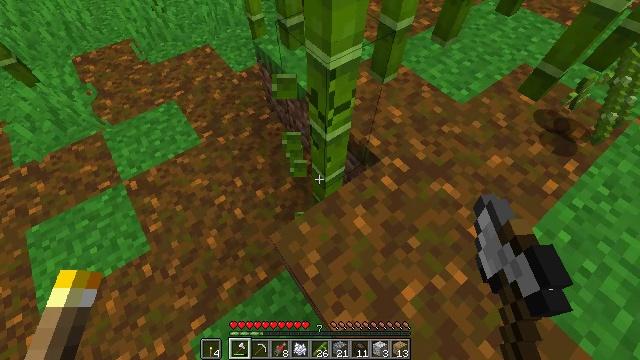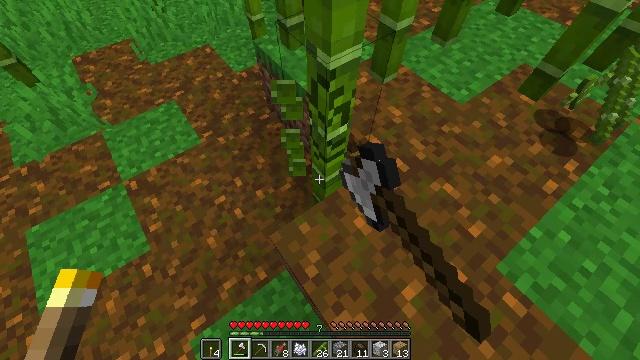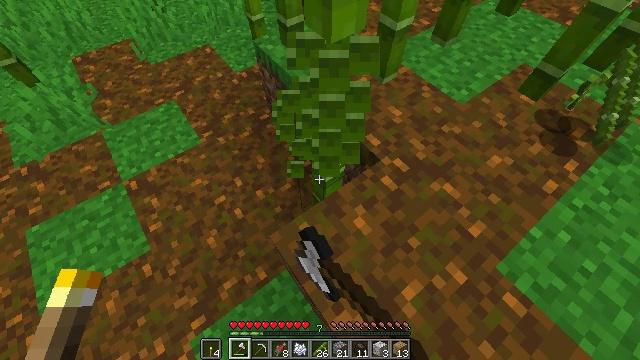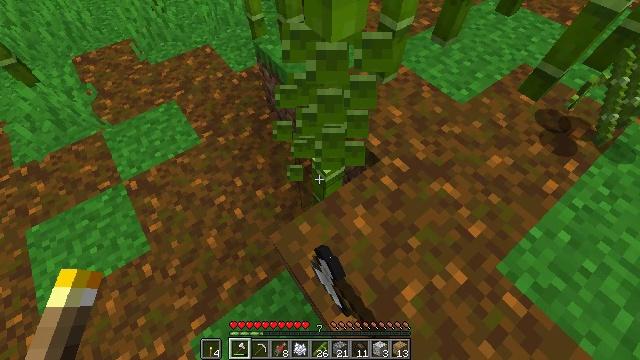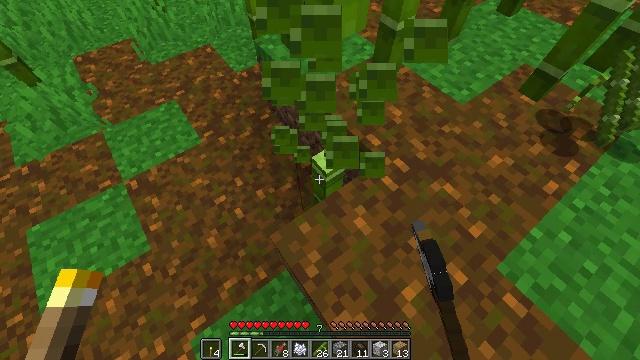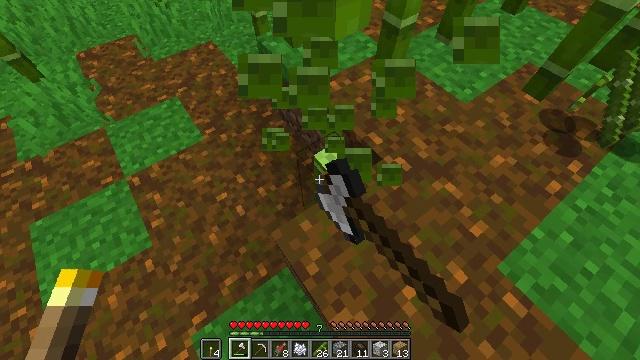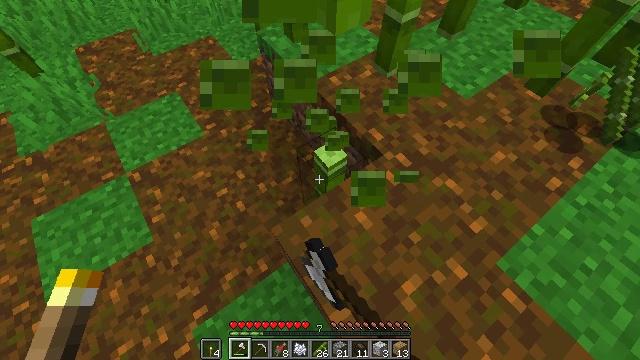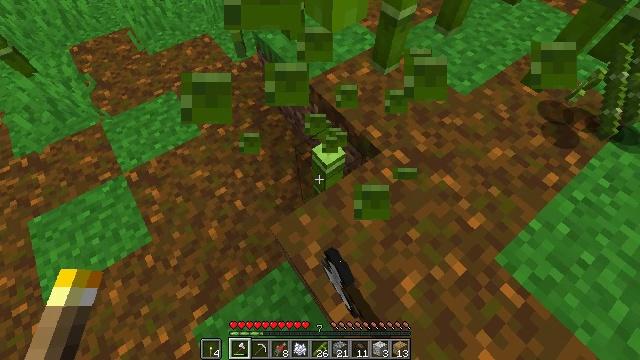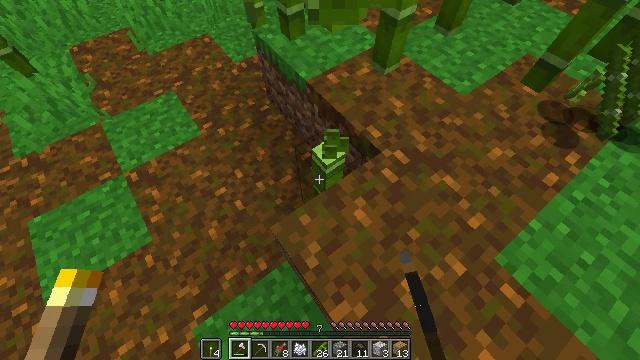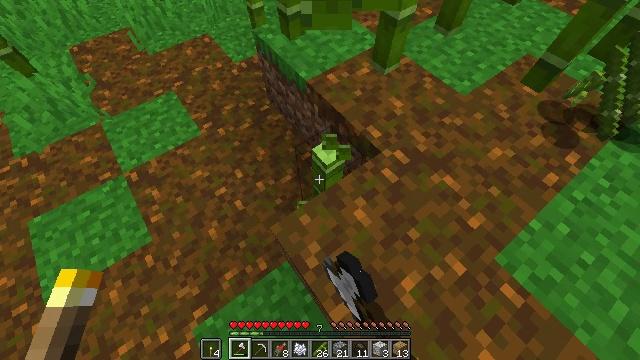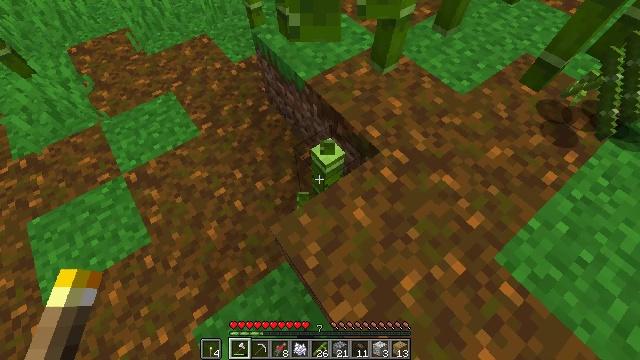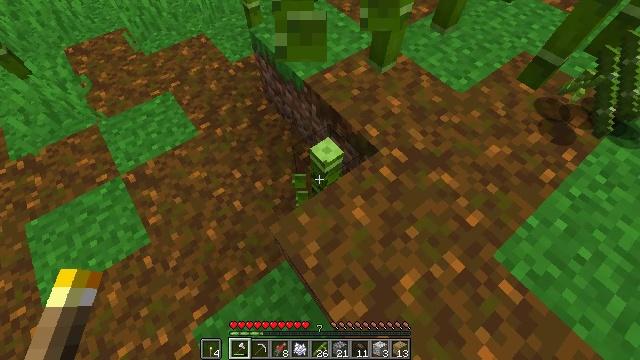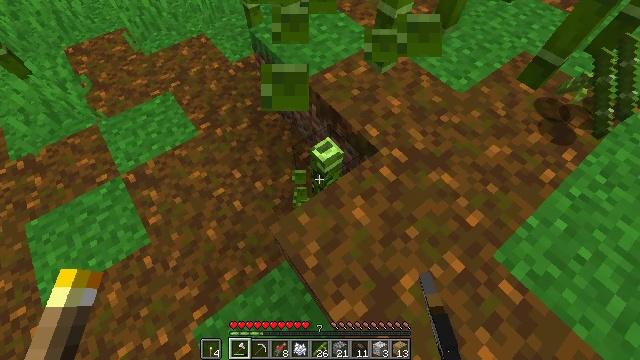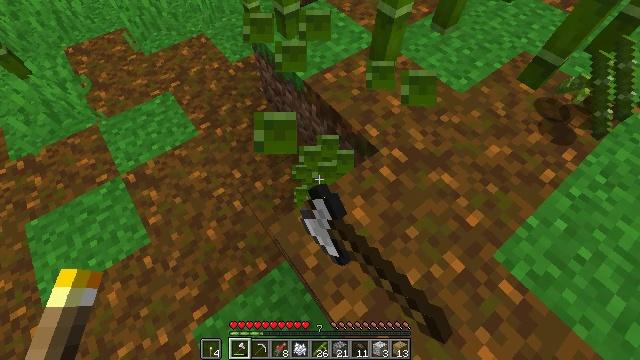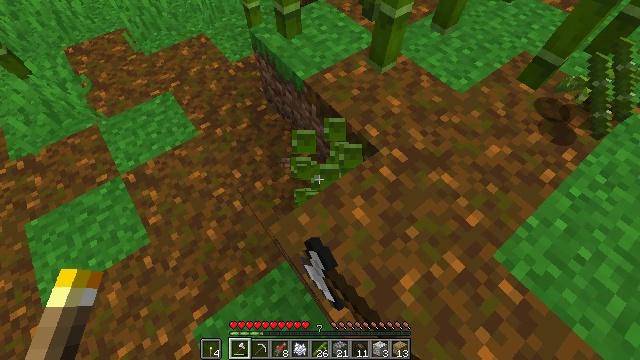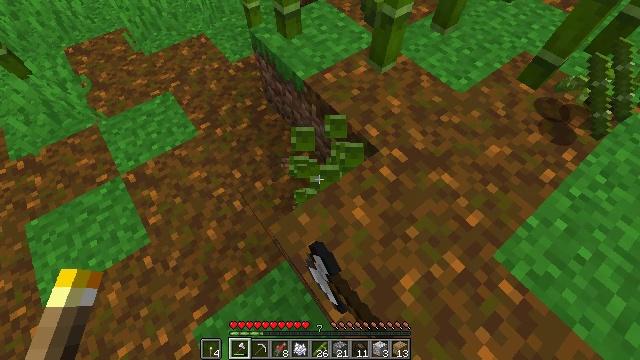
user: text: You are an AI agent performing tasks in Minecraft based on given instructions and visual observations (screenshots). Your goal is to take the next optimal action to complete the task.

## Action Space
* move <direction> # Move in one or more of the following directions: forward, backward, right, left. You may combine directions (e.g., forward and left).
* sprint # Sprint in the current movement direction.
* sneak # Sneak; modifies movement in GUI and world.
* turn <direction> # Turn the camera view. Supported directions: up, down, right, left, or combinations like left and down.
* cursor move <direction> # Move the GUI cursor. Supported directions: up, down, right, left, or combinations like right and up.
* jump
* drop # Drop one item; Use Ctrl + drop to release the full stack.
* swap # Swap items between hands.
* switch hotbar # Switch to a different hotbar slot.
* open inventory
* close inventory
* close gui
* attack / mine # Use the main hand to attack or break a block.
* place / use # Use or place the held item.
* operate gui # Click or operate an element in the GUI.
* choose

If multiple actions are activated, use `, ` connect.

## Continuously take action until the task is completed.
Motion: motion action
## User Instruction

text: Attack bamboo to gather it.
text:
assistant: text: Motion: attack / mine
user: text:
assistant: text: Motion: attack / mine
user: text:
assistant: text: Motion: attack / mine
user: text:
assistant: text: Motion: attack / mine
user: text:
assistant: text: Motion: attack / mine
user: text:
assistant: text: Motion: attack / mine
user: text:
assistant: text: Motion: attack / mine
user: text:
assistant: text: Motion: attack / mine
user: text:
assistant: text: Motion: attack / mine
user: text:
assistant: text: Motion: attack / mine
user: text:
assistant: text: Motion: attack / mine
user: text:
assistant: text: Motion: attack / mine
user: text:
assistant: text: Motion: attack / mine
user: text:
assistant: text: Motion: attack / mine
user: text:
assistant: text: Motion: attack / mine
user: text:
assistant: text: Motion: attack / mine
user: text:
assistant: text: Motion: move forward, attack / mine
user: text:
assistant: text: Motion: move forward and move left, turn right and down, attack / mine
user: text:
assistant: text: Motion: move forward and move left, turn right and down, attack / mine
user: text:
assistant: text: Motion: move forward and move left, turn right and down, attack / mine
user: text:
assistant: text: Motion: move forward and move left, turn right and down
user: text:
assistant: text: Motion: move forward and move left, turn right
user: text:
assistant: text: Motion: move forward and move left, turn right
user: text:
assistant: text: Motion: move forward, turn right and down
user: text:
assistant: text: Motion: move forward, turn right
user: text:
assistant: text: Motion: move forward, turn right
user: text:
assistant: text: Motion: turn right
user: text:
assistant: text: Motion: turn right and up
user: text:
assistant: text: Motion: move forward, turn right and up
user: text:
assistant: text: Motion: move forward, turn right and up